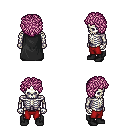
a pixel art fantasy rpg character, male body template, skeleton, black cape, red pants, pink curly afro hairstyle, black shoes, four views (front, back, left, right), 2x2 character sprite sheet, small pixel art, hard edges, no anti-aliasing